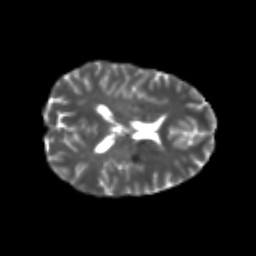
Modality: T2w
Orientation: axial
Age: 26
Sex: female
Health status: healthy
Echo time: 0.074 s